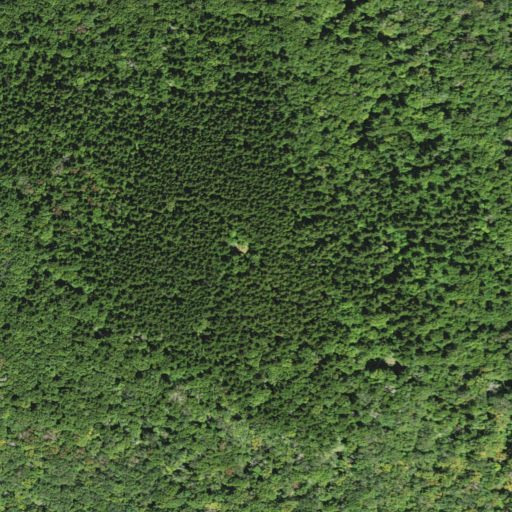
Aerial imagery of mountain in West Virginia named Red Spruce Knob containing mixed forest, evergreen forest, deciduous forest, and open development